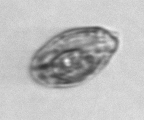
Label: Katodinium_or_Torodinium